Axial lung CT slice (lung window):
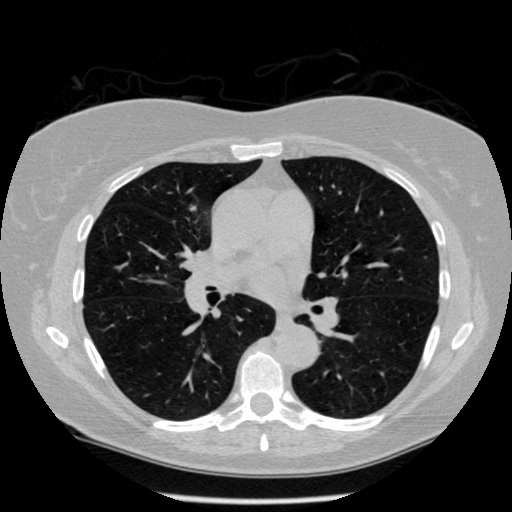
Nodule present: no